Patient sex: M
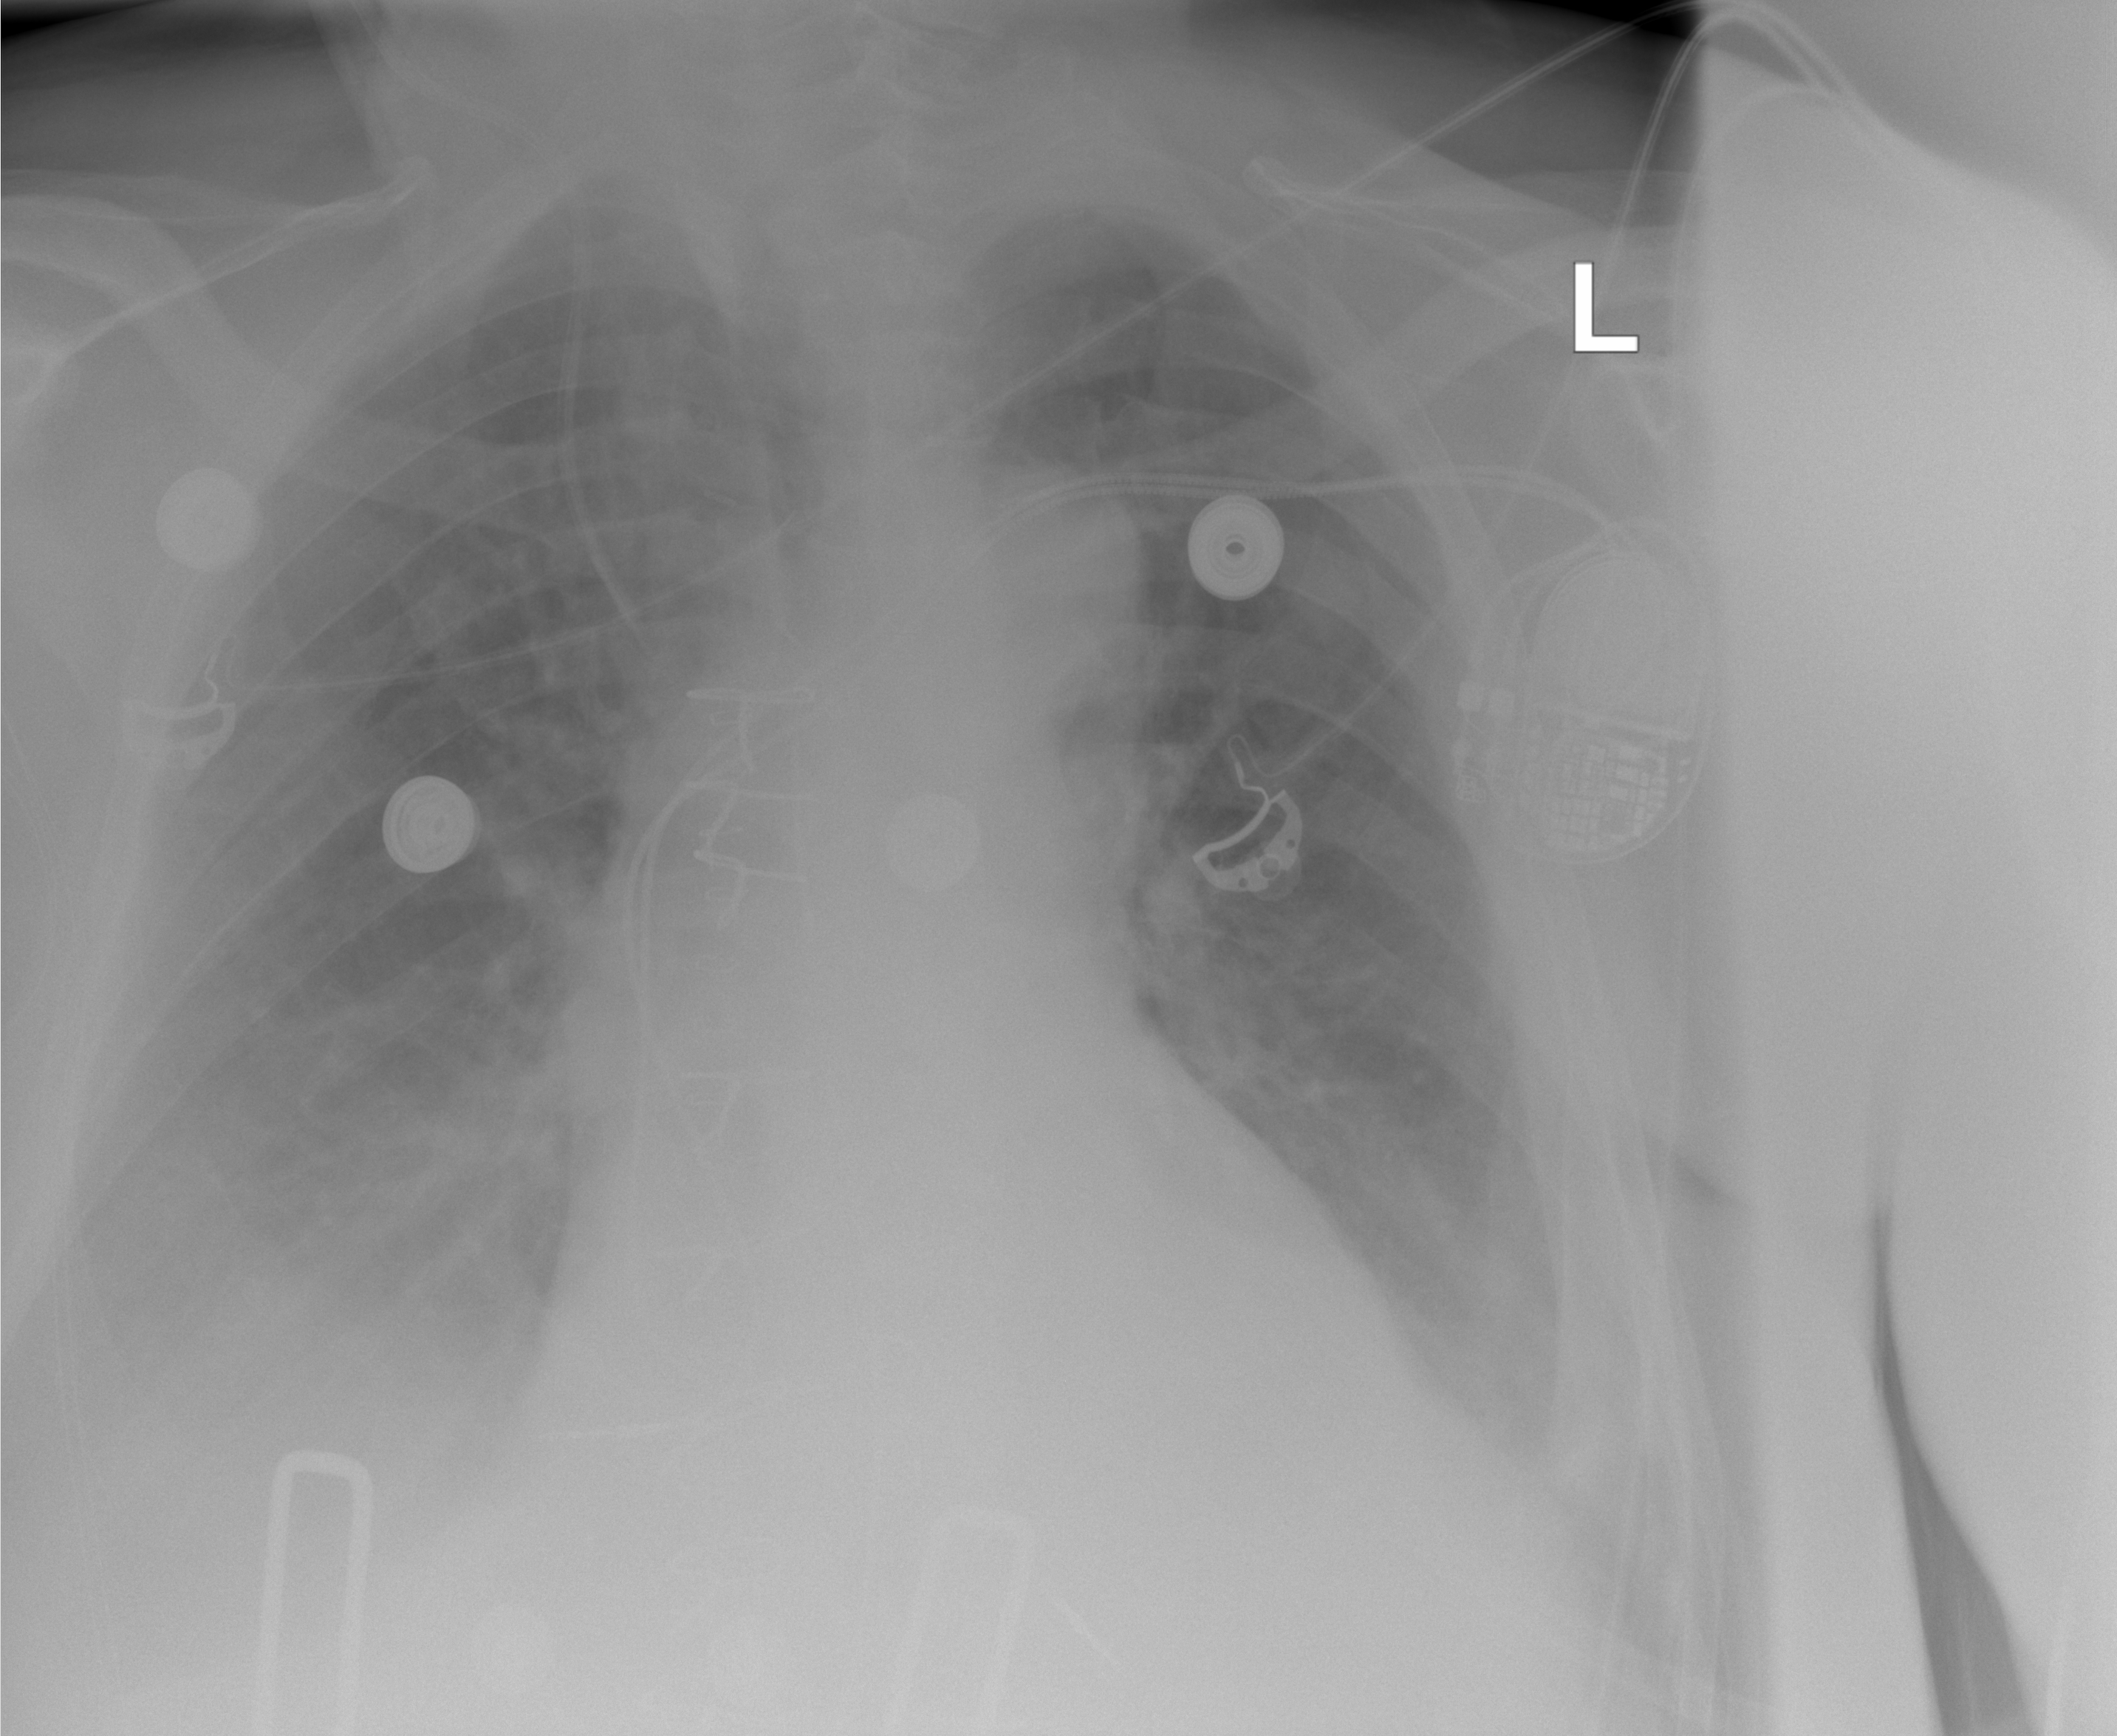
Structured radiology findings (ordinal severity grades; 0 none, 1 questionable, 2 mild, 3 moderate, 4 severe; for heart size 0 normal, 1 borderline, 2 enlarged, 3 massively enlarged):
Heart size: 2
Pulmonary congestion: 1
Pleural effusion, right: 2
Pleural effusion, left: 1
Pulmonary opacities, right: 1
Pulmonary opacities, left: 1
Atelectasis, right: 2
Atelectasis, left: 1